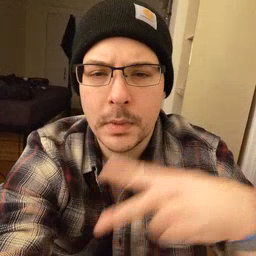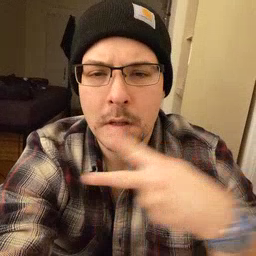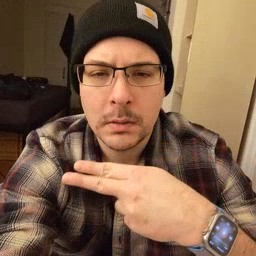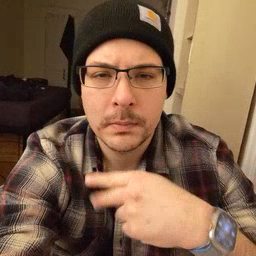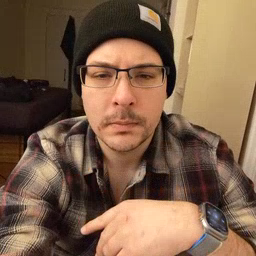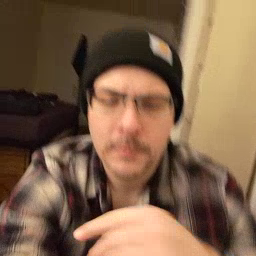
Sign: cut